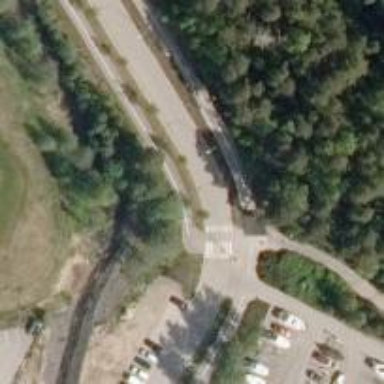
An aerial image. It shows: Asphalt crossing where footway and cycleway intersect.